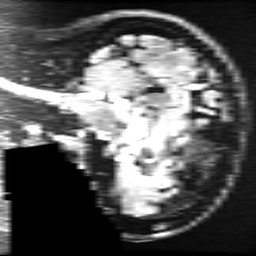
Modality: FLAIR
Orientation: sagittal
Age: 37
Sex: female
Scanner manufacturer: ge
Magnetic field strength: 3 T
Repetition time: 11 s
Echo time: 0.1497 s